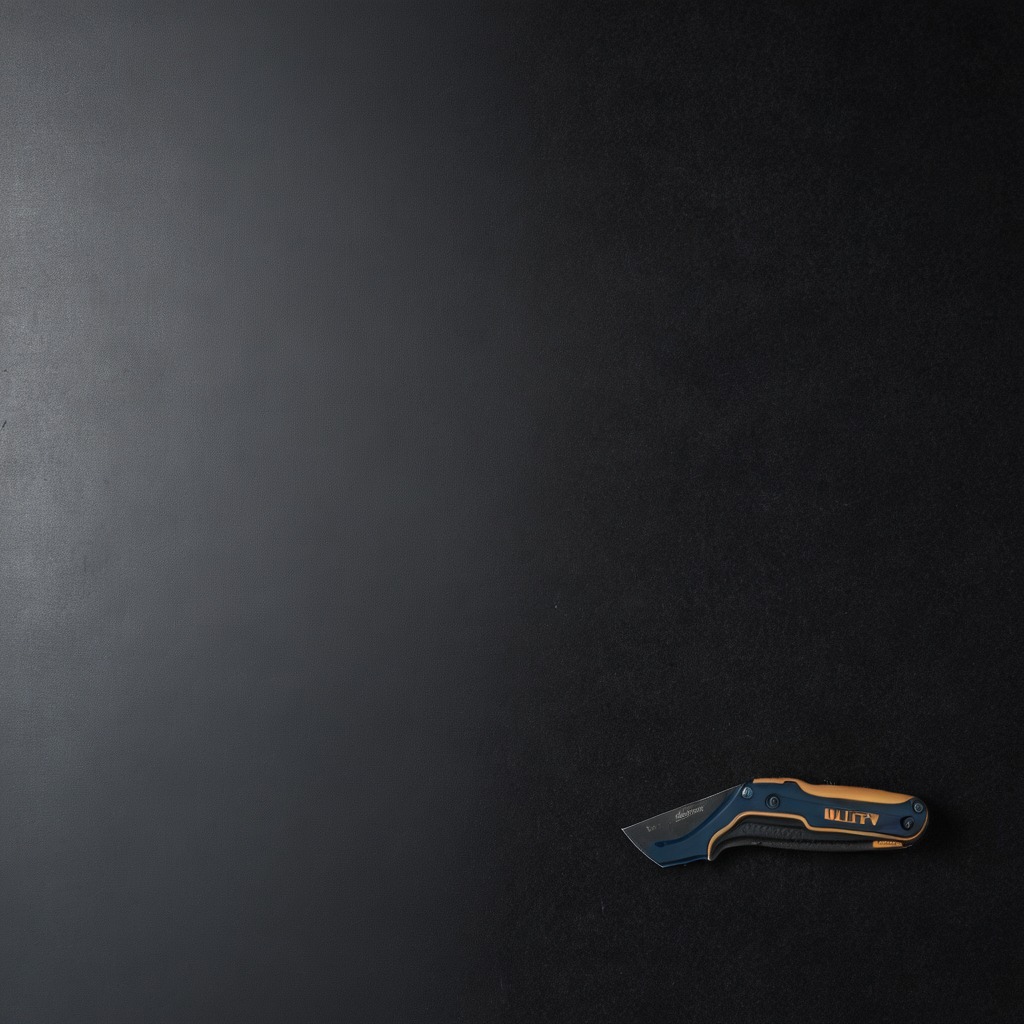
A utility knife lies on a clean granite tabletop covered with a black rubber mat inside a workshop under bright overhead lighting crisp shadows high clarity worn but beneath the mat